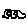
Label: car